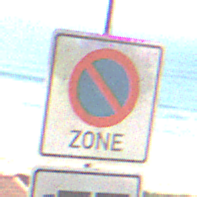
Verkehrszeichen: BeginnEingeschraenktesHalteverbotZone
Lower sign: HinweisDurchSinnbild16
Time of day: MorningAfternoon
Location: Outdoor (Urban)
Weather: Clear
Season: NotSpecified
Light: Natural